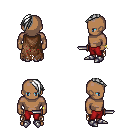
a pixel art fantasy rpg character, male body template, human, dark skin, brown tattered cape, red pants, white long mohawk hairstyle, bracelets, metal boots, dagger, four views (front, back, left, right), 2x2 character sprite sheet, small pixel art, hard edges, no anti-aliasing